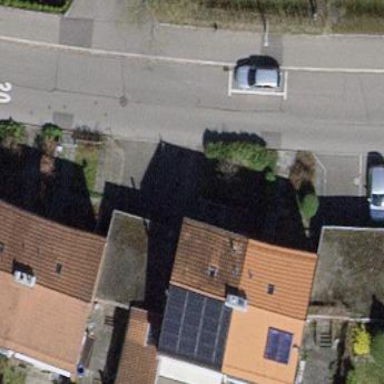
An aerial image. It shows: Building with tiled roof.